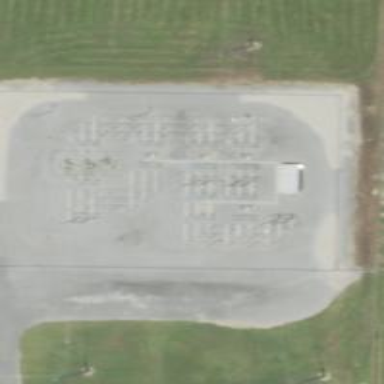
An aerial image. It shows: Switch used for power control.